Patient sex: F
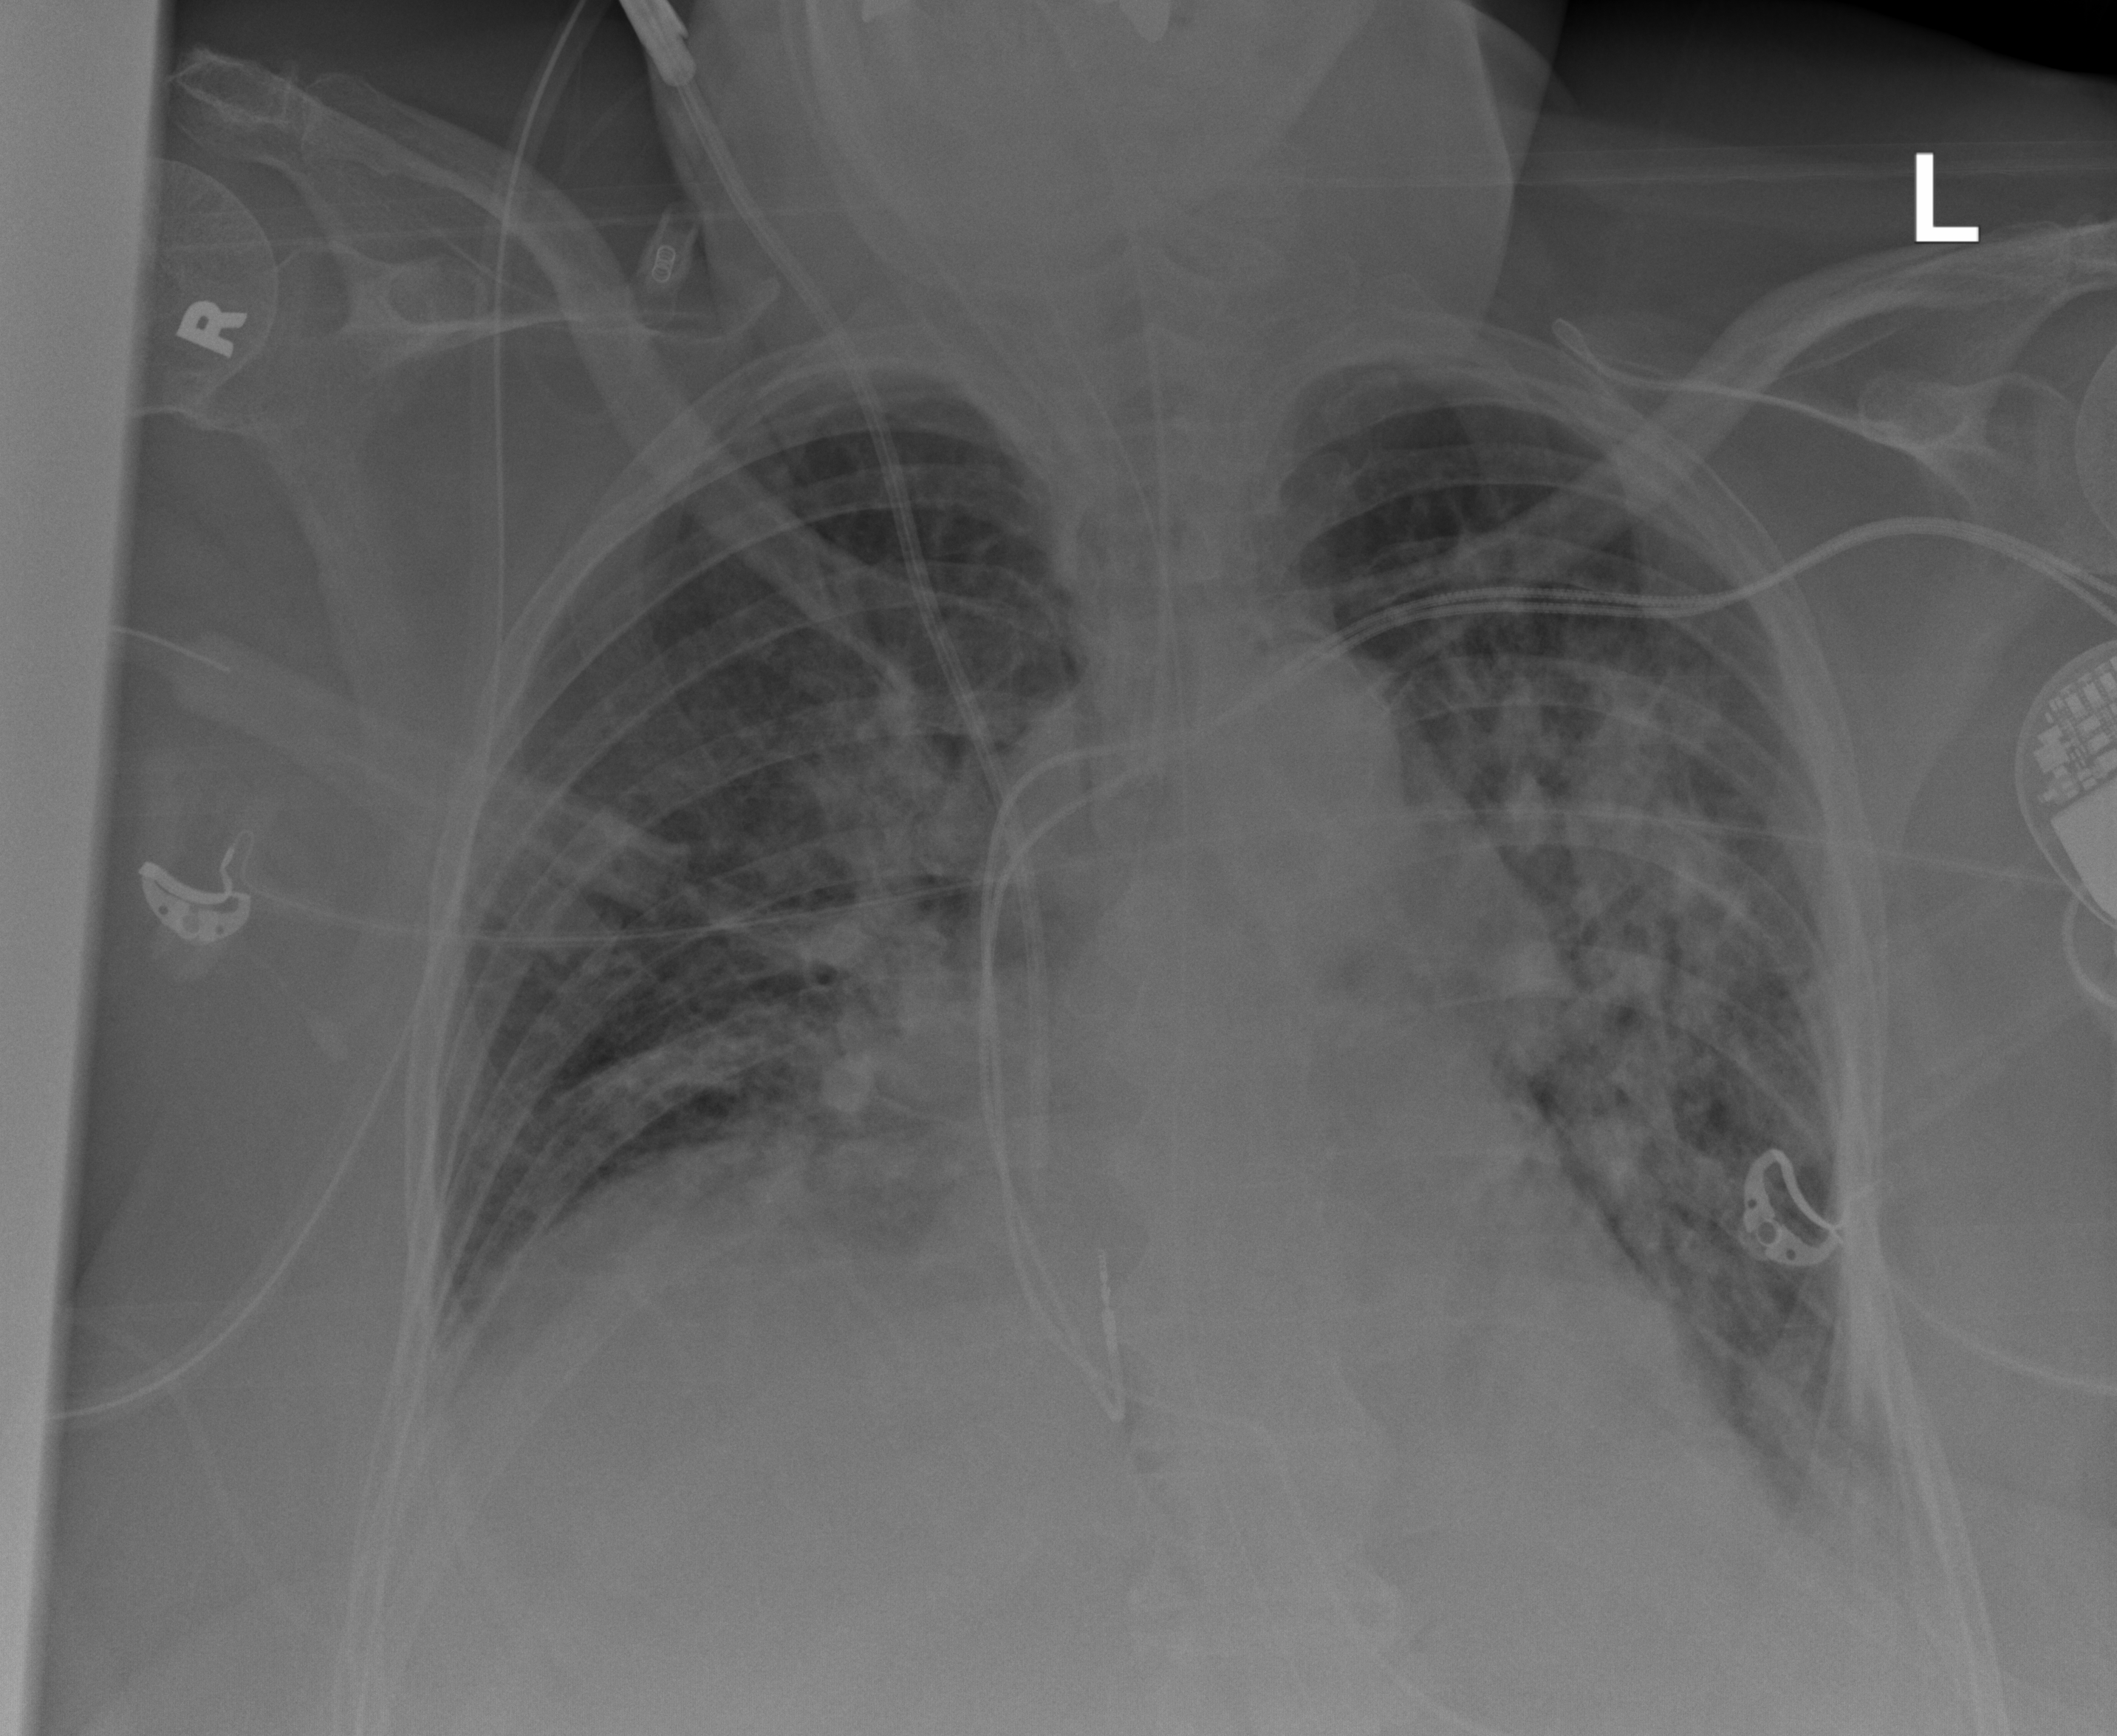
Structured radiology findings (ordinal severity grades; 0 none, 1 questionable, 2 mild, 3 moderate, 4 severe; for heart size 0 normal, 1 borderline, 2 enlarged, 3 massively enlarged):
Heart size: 2
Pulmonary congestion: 0
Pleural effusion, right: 0
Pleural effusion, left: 2
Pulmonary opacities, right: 2
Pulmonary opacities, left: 3
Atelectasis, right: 2
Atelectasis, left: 2